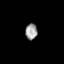
Tissue: lung
Cell type: Epithelial cells
Senescence score: 0.1771
Nuclear area (px): 185
Mean DAPI intensity: 159.384